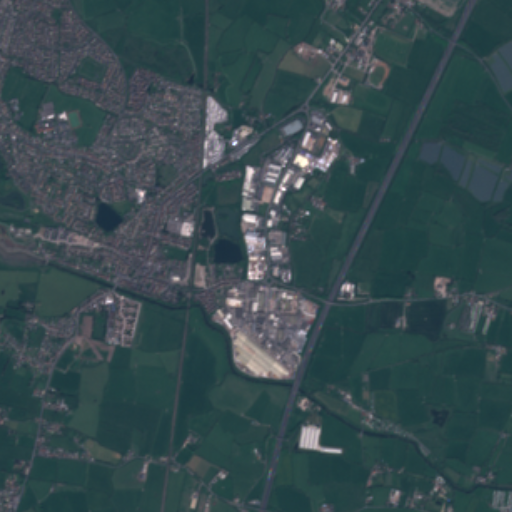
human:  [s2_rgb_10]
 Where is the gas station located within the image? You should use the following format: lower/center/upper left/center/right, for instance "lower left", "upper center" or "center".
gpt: The gas station is located in the center of the image.
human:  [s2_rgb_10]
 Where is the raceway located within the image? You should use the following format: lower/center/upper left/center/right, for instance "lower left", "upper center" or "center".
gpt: The raceway is located in the upper right of the image.
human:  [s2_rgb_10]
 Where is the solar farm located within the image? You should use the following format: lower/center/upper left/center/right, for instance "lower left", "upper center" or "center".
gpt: The solar farm is located in the upper right of the image.
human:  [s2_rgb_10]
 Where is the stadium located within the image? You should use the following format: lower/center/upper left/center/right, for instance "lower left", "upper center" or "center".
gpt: The stadium is located in the upper right of the image.
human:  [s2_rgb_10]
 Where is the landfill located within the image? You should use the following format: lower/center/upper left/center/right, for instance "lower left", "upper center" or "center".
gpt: There is no landfill in the image.